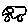
Label: car